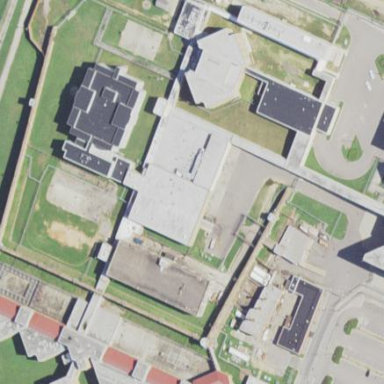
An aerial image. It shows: Prison.